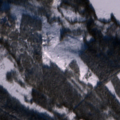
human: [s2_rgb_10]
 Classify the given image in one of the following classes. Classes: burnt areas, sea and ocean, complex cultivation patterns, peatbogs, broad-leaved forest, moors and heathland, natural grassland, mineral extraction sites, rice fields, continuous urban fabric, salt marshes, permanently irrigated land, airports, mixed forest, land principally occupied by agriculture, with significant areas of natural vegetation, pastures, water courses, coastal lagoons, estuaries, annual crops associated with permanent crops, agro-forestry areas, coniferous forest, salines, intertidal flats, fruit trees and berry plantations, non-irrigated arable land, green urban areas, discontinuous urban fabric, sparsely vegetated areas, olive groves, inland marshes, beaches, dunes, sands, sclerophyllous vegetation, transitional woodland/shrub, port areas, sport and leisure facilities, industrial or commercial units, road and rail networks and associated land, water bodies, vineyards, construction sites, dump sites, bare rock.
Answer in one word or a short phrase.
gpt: coniferous forest, transitional woodland/shrub, peatbogs, water bodies